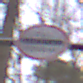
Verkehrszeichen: Zollstelle
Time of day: Midday
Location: Outdoor (Nature)
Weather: Overcast
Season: Autumn
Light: Natural